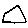
Label: triangle